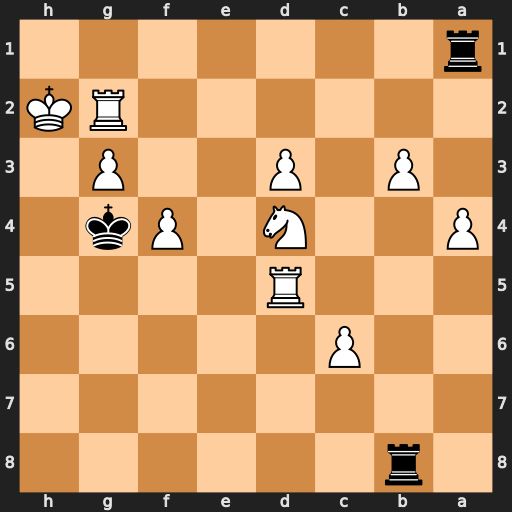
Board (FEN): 1r6/8/2P5/3R4/P2N1Pk1/1P1P2P1/6RK/r7
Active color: b
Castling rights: -
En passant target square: -
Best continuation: Rh8+ Rh5 Rxh5#